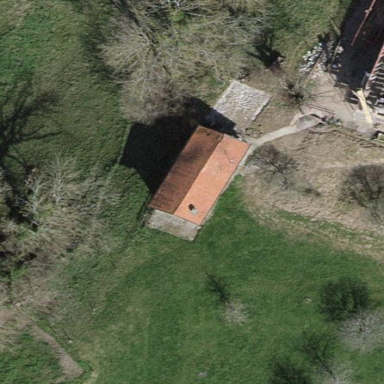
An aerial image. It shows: Rural barn.